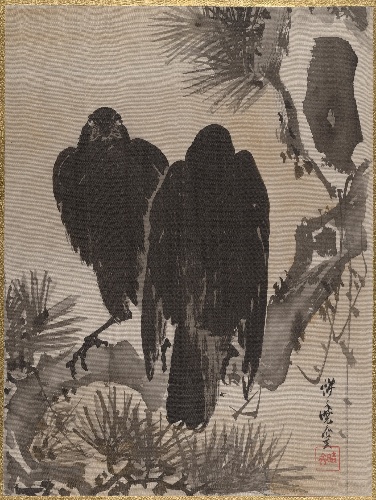
Title: 松に鴉図|Two Crows on a Pine Branch
Artist: Kawanabe Kyōsai 河鍋暁斎
Artist bio: Japanese, 1831–1889
Date: ca. 1887
Object type: Album leaf
Classification: Paintings
Medium: Album leaf; ink and color on silk
Culture: Japan
Period: Meiji period (1868–1912)
Dimensions: 14 5/16 x 10 3/4 in. (36.4 x 27.3 cm)
Department: Asian Art
Credit line: Charles Stewart Smith Collection, Gift of Mrs. Charles Stewart Smith, Charles Stewart Smith Jr., and Howard Caswell Smith, in memory of Charles Stewart Smith, 1914
Accession year: 1914
Repository: Metropolitan Museum of Art, New York, NY
Tags: Birds